Question: How can we use Bootstrap to create '<thead>' with 2 levels (eg: Summer Period has hildren data1, data2, data3) and also table cells that merged 2 vertical cells (eg:State)?
Here's how it looks like in Excel:

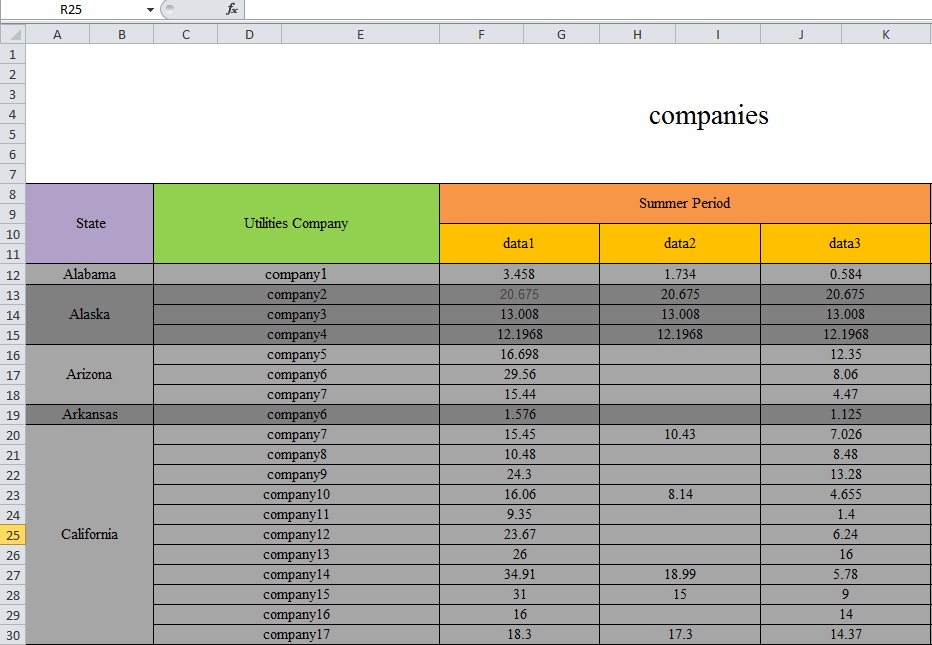
Answer: I'm not sure how exactly to do it with Bootstrap, but I know how to do it in HTML:
---
You can use a combination of the 'colspan' and 'rowspan' attributes, where 'rowspan' is used for table headers spanning multiple , and the same applies to 'colspan' and .
1. Break up your table headers into rows, according to their levels. So the first table row will consist of your "parent" headers, i.e. the headers that every other header and piece of data is going to fall under.
2. Your first row should have 3 columns: State, Utilities Company and Summer Period.
3. Add subsequent header rows for each level you drill down. Here, your next row will simply be the table headers for each data set.
---
Let's apply the attributes:
1. Your 1st th for State spans 2 rows, so we add rowspan="2".
2. The same applies to the next table header, Utilities Company.
3. Summer Period spans 1 row and 3 columns, so we add colspan="3"
4. Add another tr in the header, containing the 3 cells for data1, data2 and data3.
The resulting HTML looks like this:
'''
<thead>
<tr>
<th rowspan="2">State</th>
<th rowspan="2">Utilities Company</th>
<th colspan="3">Summer Period</th>
</tr>
<tr>
<th>data1</th>
<th>data2</th>
<th>data3</th>
</tr>
</thead>
'''
---
Here is a <URL>.
Here's an updated demo (actually reset as base) including bootstrap.css even though it literally does nothing <URL>.